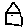
Label: house